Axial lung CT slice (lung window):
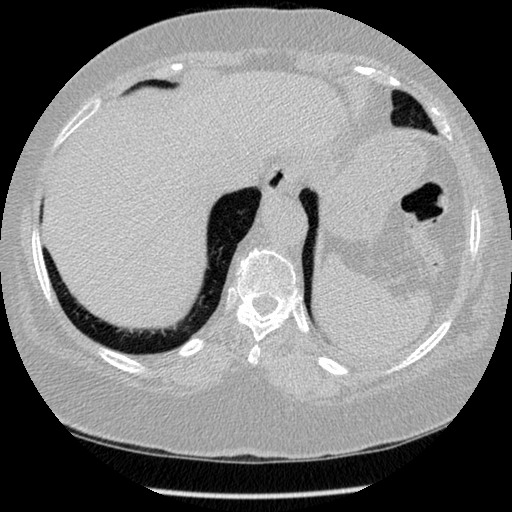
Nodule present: no